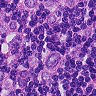
Metastatic tissue present: yes